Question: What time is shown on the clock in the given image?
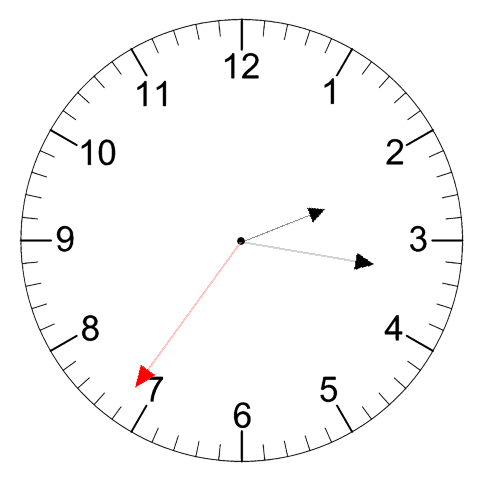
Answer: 02:16:36